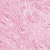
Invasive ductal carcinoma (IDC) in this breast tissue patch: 0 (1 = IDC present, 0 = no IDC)